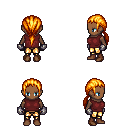
a pixel art fantasy rpg character, female body template, human, dark skin, maroon sleeveless shirt, gold greaves, light blonde ponytail hairstyle, metal gloves, brown shoes, four views (front, back, left, right), 2x2 character sprite sheet, small pixel art, hard edges, no anti-aliasing